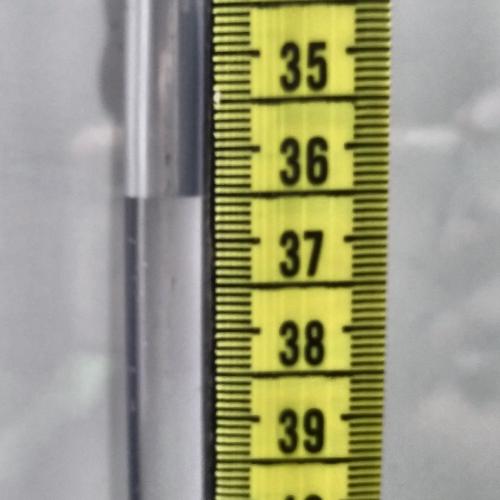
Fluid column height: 36.5 cm